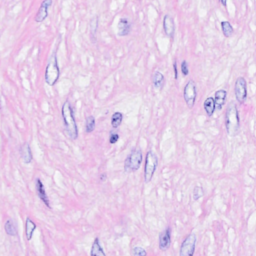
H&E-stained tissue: Breast